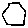
Label: hexagon